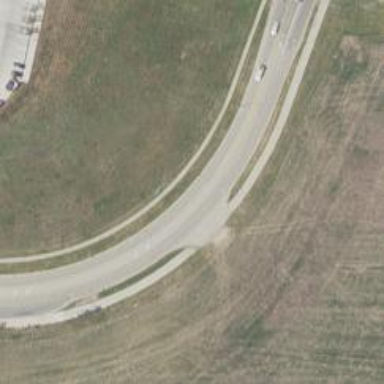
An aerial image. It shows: Road with left marking.